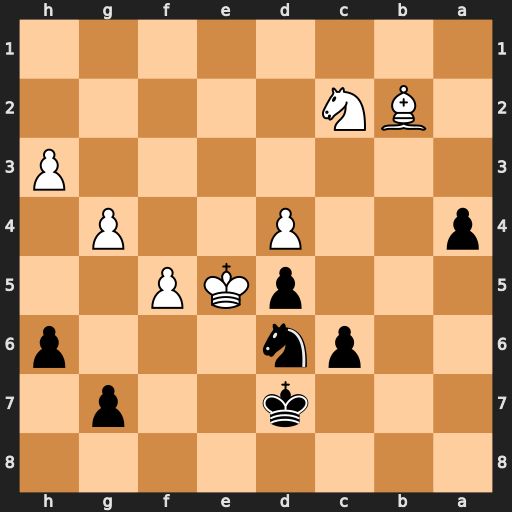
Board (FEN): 8/3k2p1/2pn3p/3pKP2/p2P2P1/7P/1BN5/8
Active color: b
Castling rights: -
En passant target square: -
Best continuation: Nc4+ Kf4 Nxb2